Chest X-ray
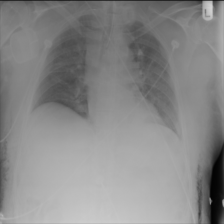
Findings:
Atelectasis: positive
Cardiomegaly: negative
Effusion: negative
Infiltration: positive
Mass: negative
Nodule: negative
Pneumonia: negative
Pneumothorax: negative
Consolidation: negative
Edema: negative
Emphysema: positive
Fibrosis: negative
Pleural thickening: negative
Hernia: negative